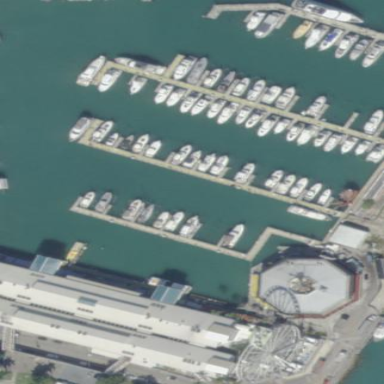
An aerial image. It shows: Marina area for leisure land.